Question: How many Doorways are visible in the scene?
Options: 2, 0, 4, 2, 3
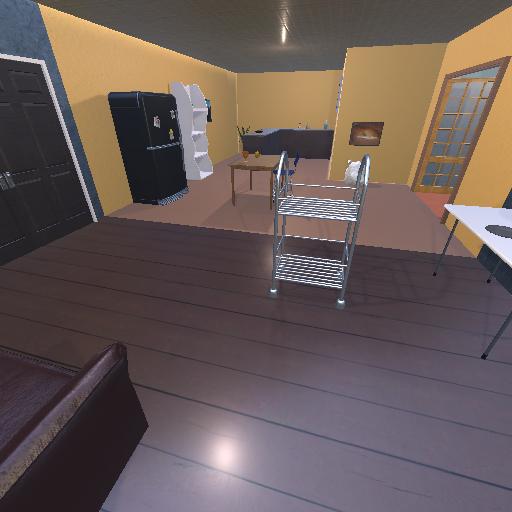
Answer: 2